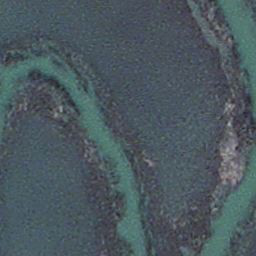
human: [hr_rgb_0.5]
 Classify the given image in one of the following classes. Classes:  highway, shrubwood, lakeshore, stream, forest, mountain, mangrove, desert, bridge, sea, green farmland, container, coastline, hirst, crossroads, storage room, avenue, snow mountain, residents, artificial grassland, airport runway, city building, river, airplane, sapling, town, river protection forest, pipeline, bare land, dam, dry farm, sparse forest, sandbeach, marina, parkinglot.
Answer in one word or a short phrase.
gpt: stream